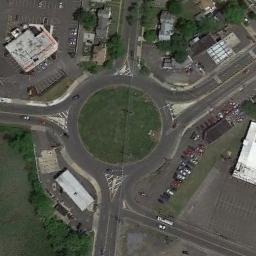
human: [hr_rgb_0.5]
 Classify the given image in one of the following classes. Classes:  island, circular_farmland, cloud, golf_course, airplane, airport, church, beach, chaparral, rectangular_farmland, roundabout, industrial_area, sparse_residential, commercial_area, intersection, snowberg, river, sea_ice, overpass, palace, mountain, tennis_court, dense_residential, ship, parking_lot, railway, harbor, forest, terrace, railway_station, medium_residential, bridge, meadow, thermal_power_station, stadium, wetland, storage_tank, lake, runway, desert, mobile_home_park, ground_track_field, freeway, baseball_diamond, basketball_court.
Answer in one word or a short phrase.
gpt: roundabout